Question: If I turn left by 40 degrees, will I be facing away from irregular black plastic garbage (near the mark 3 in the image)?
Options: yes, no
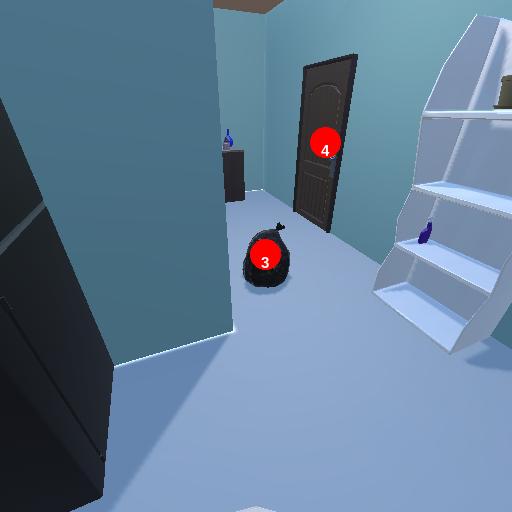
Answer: yes